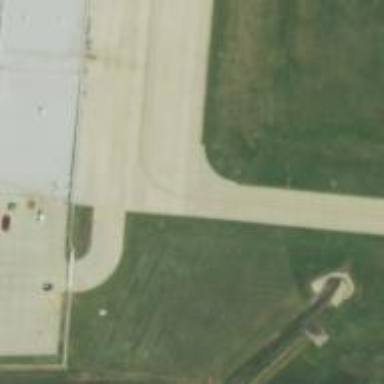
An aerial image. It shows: Image of taxiway at airport.